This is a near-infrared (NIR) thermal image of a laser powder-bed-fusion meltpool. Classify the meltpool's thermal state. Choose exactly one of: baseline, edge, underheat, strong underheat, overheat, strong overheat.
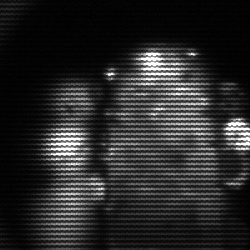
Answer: strong underheat